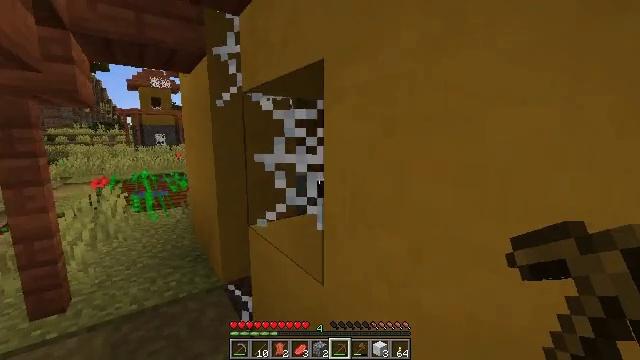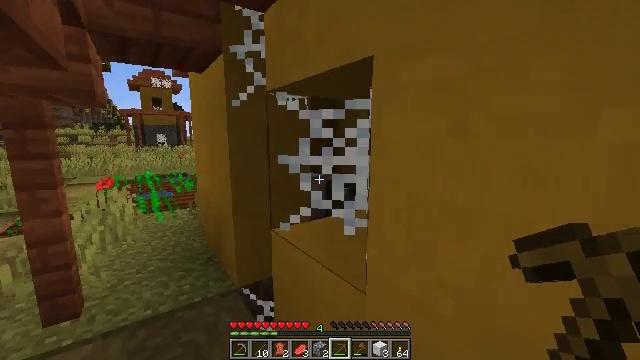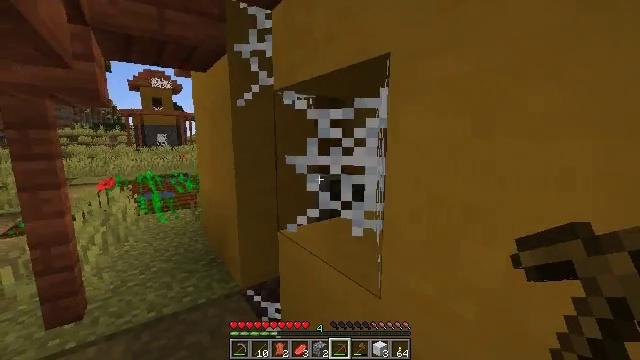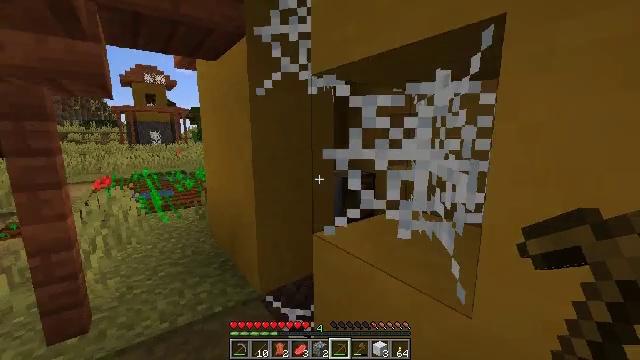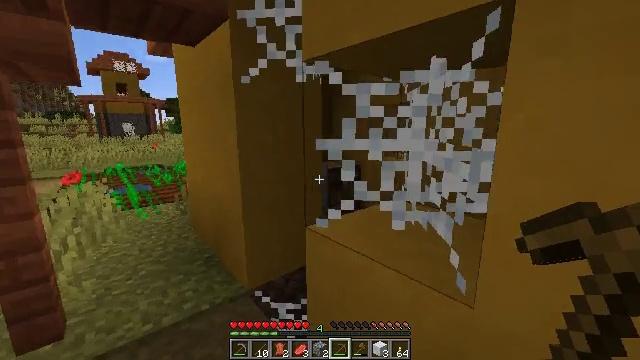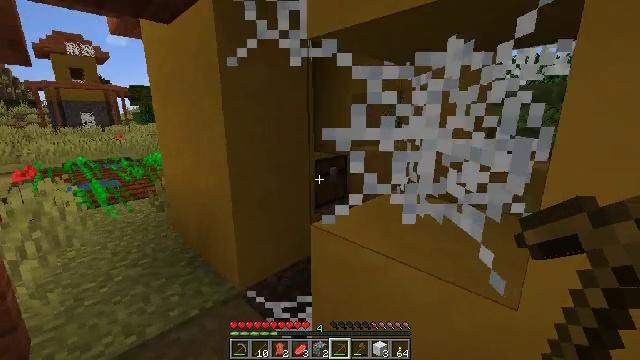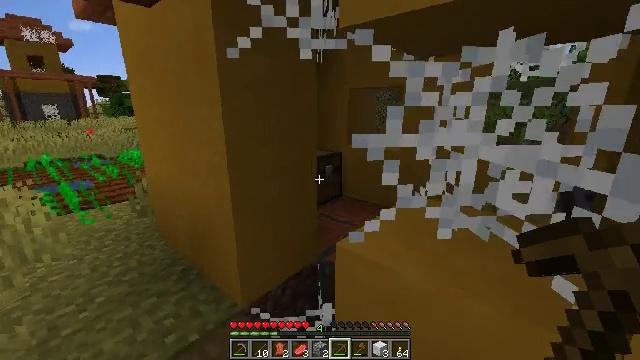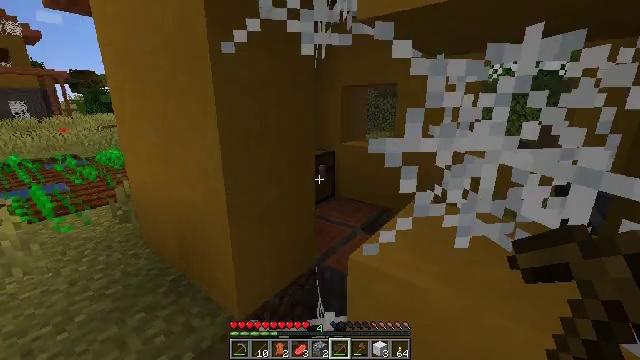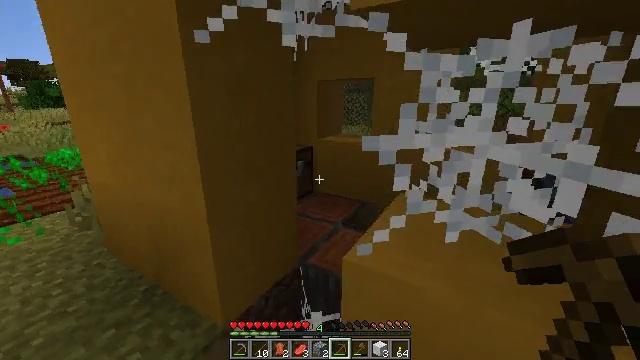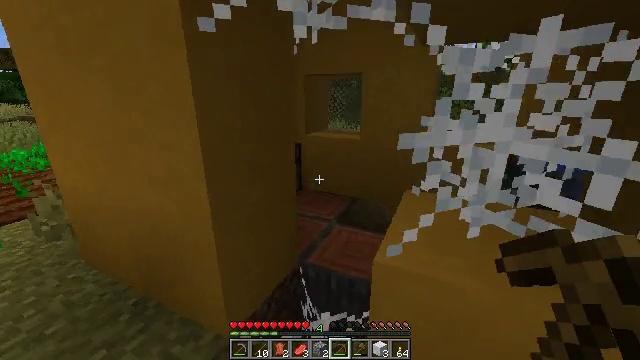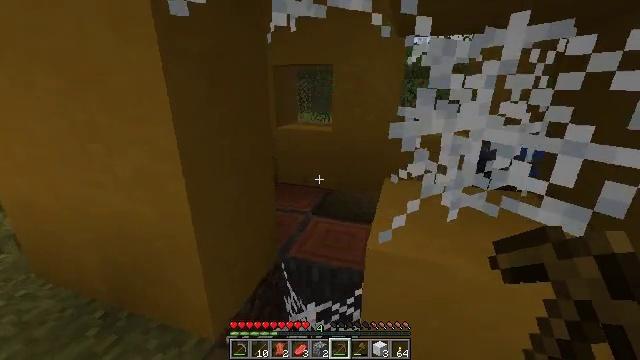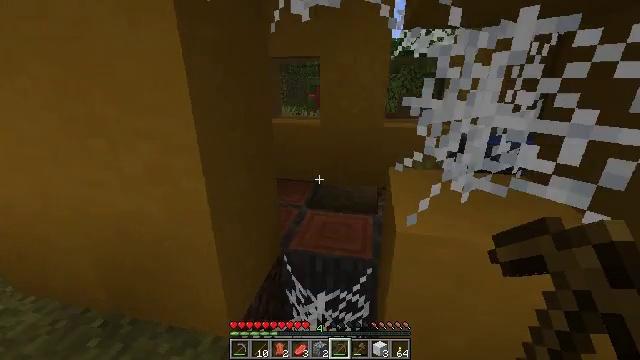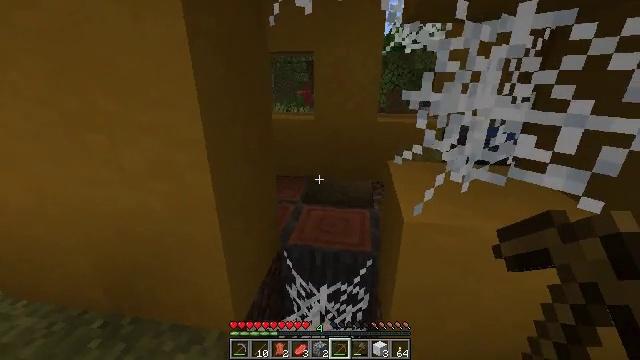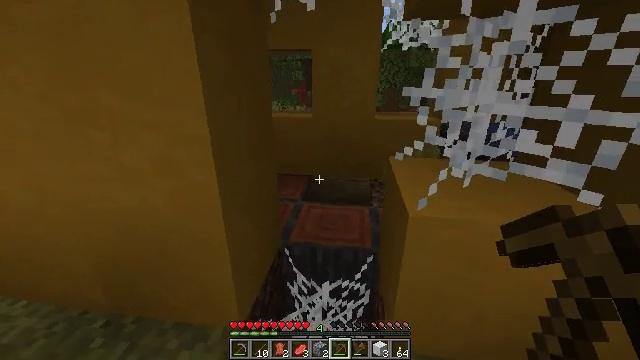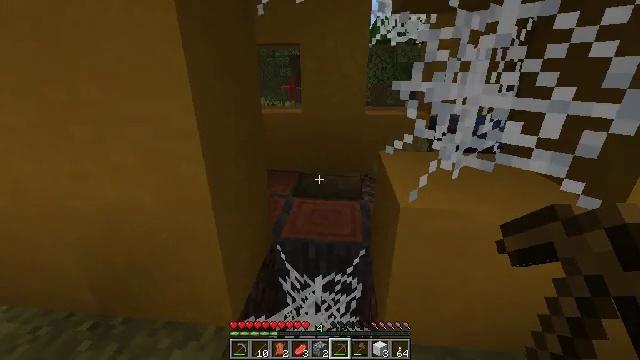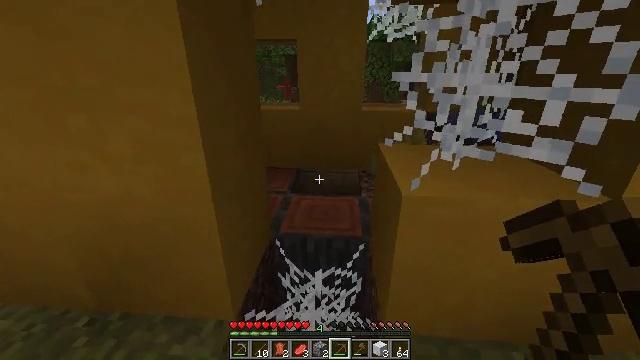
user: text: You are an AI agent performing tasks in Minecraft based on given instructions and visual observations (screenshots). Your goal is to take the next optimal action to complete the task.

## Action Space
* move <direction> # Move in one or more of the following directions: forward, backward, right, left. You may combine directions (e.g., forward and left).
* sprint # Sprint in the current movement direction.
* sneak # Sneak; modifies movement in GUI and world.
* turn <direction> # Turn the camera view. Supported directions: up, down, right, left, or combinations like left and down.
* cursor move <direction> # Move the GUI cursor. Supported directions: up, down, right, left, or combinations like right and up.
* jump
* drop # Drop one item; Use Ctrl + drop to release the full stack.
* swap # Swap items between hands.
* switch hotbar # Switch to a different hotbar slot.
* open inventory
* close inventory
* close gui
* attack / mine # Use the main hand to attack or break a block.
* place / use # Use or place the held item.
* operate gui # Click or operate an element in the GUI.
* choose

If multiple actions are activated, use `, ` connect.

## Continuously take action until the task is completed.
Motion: motion action
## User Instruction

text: Gather yellow terracotta for building.
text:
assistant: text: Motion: move forward and move left
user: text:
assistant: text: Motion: move forward and move left
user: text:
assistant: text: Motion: move forward and move left, turn right
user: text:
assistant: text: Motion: move forward and move left, turn right and down
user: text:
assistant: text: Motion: move forward and move left, turn right and down
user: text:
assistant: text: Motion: move forward and move left, turn right and down
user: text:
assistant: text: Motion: move forward and move left, turn right
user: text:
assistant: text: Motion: move left, turn right and down
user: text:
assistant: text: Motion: move left, turn right and down
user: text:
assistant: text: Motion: move left, turn right and down
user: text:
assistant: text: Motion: turn right and down
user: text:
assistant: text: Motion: turn right
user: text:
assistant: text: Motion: turn right
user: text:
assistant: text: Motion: turn right
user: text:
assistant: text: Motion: no_op
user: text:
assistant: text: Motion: no_op
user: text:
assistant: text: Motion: no_op
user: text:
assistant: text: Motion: move back
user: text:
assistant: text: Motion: move back
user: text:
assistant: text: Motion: move back, turn up
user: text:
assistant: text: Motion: move back, turn up
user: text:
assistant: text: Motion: move back, turn up
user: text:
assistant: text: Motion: turn up
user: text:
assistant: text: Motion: turn up
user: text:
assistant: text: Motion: no_op
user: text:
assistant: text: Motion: no_op
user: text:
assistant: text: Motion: no_op
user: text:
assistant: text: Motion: no_op
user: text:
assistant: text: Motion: no_op
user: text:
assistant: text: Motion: turn up